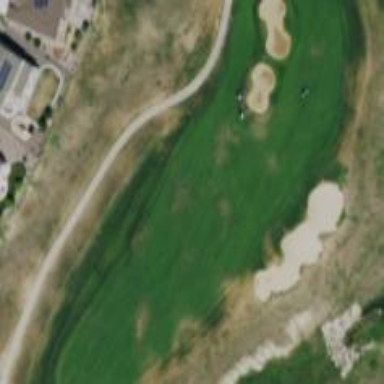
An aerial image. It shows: Area with grass used as rough in golf course.